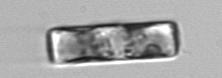
Label: Guinardia_delicatula